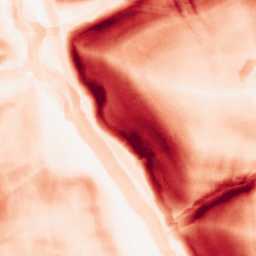
Category: morphological
Decomposition family: morphological_gradient
Decomposition parameters: size: 10
shape: square
Upsampling method: quartic
Upsampling parameters: scale: 8
Upsampling scale: 8